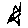
Label: hexagon